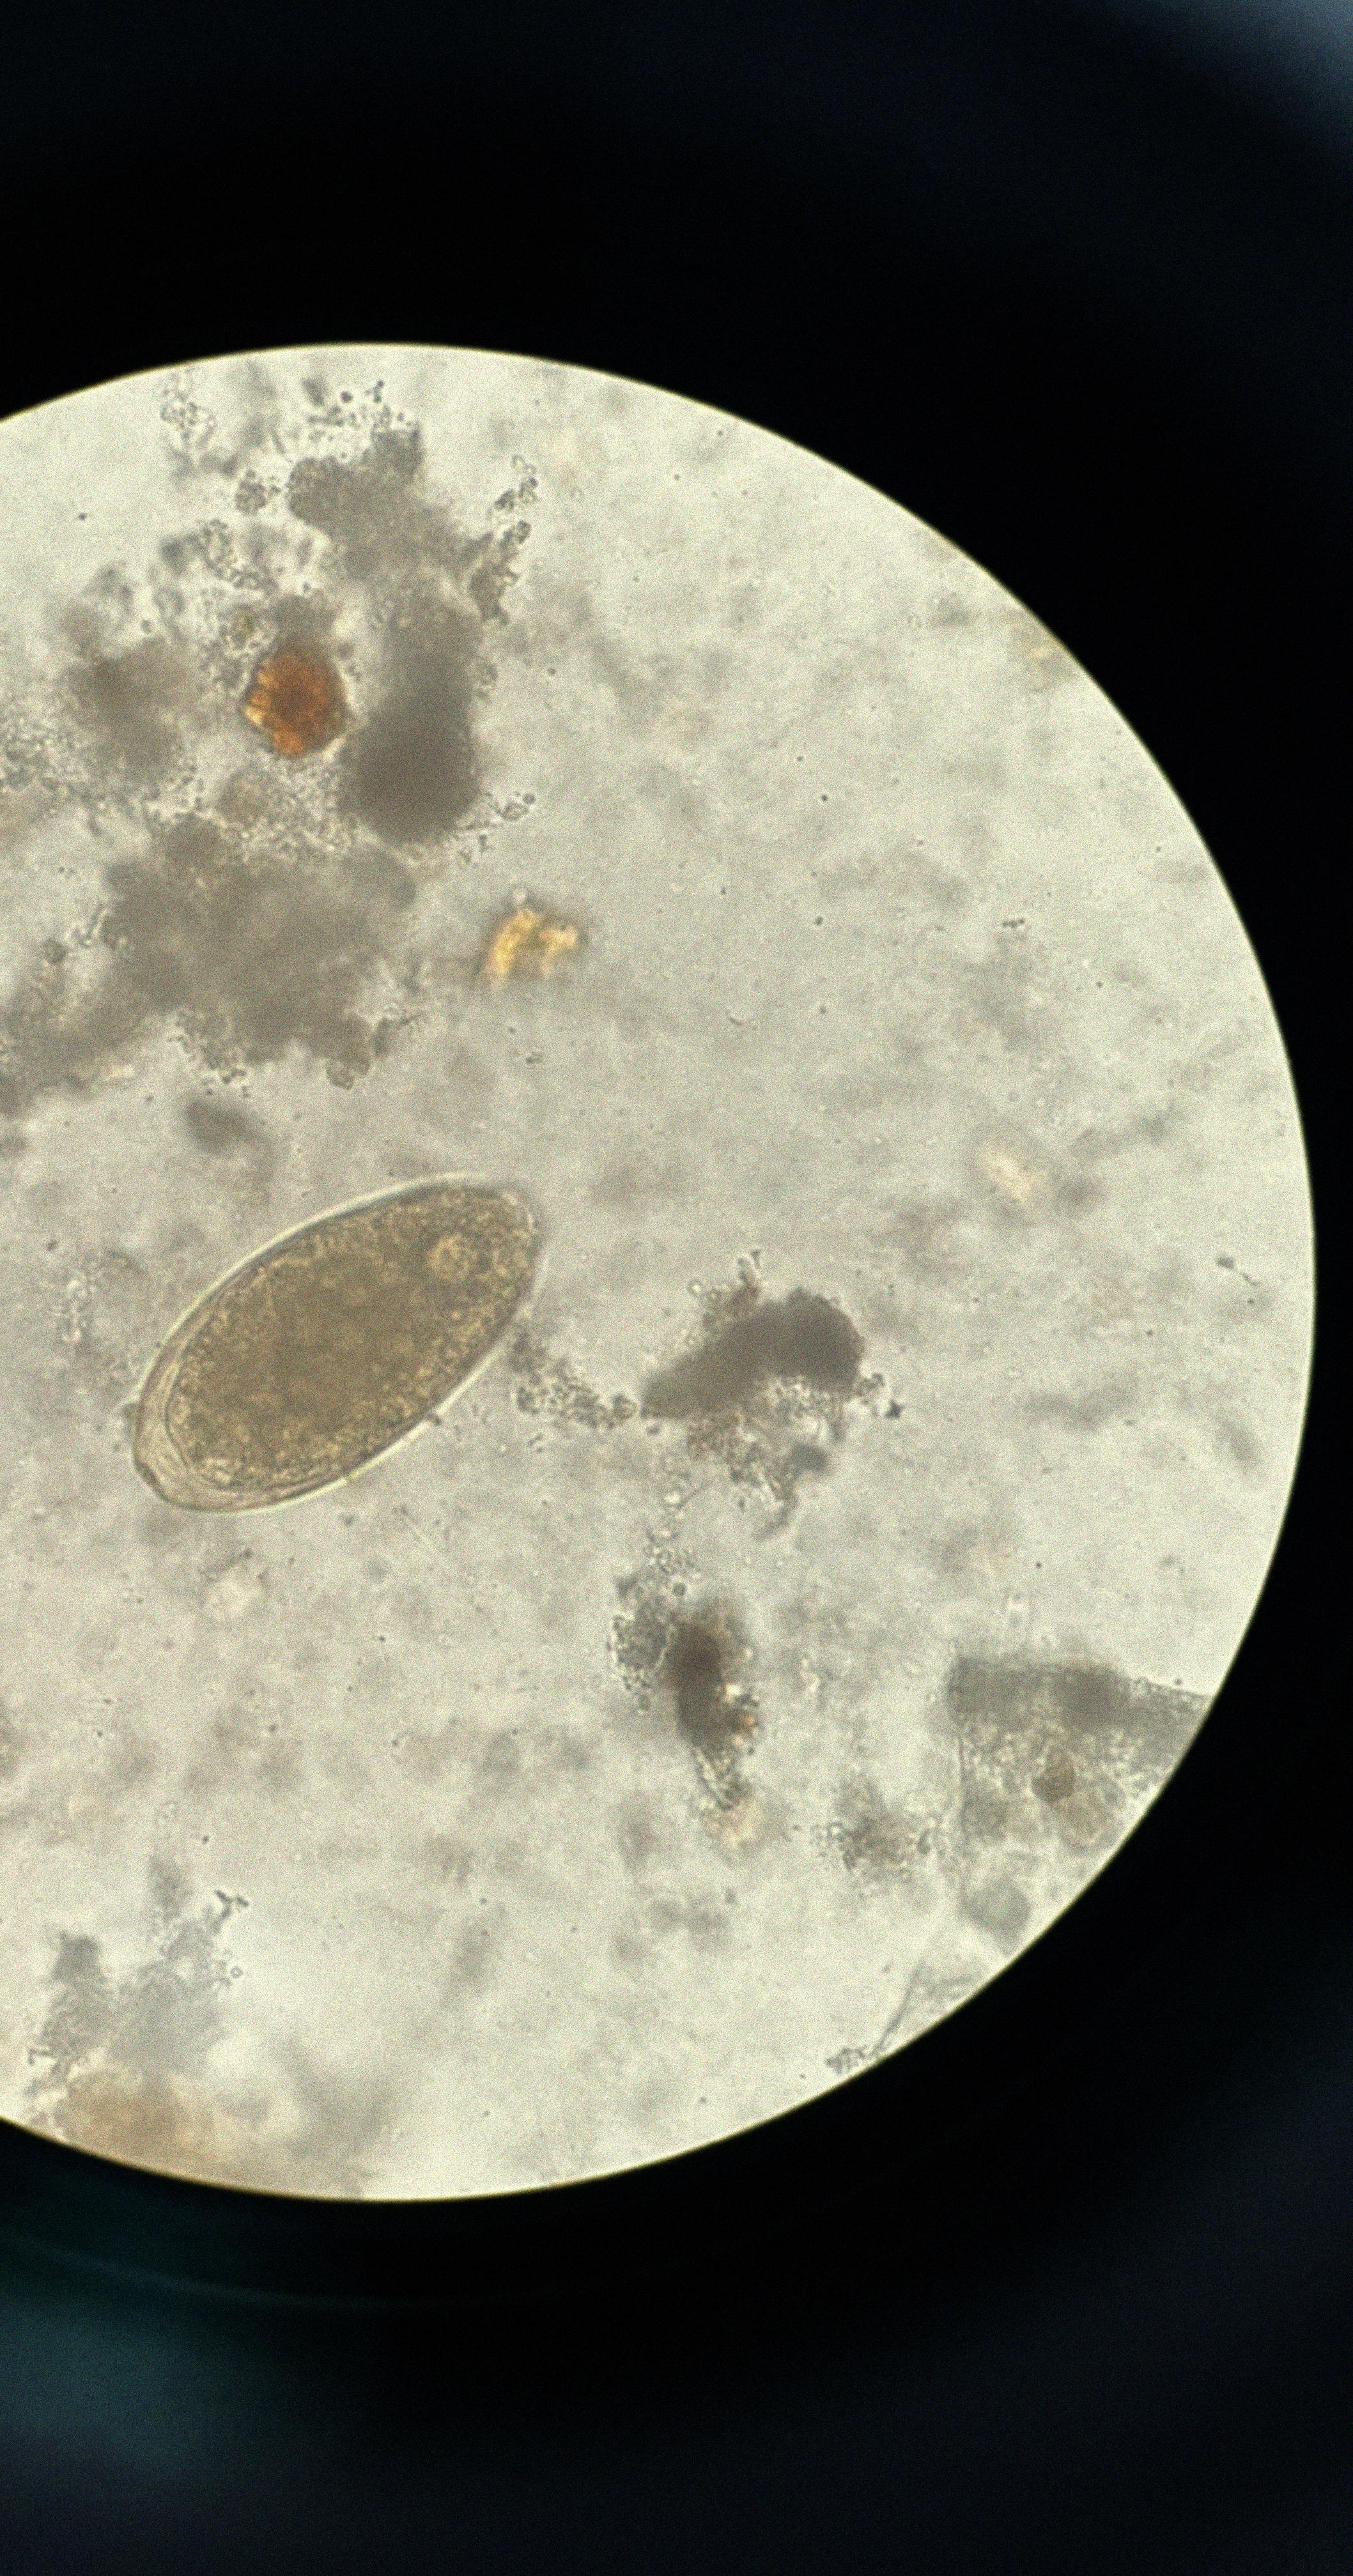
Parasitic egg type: Fasciolopsis buski